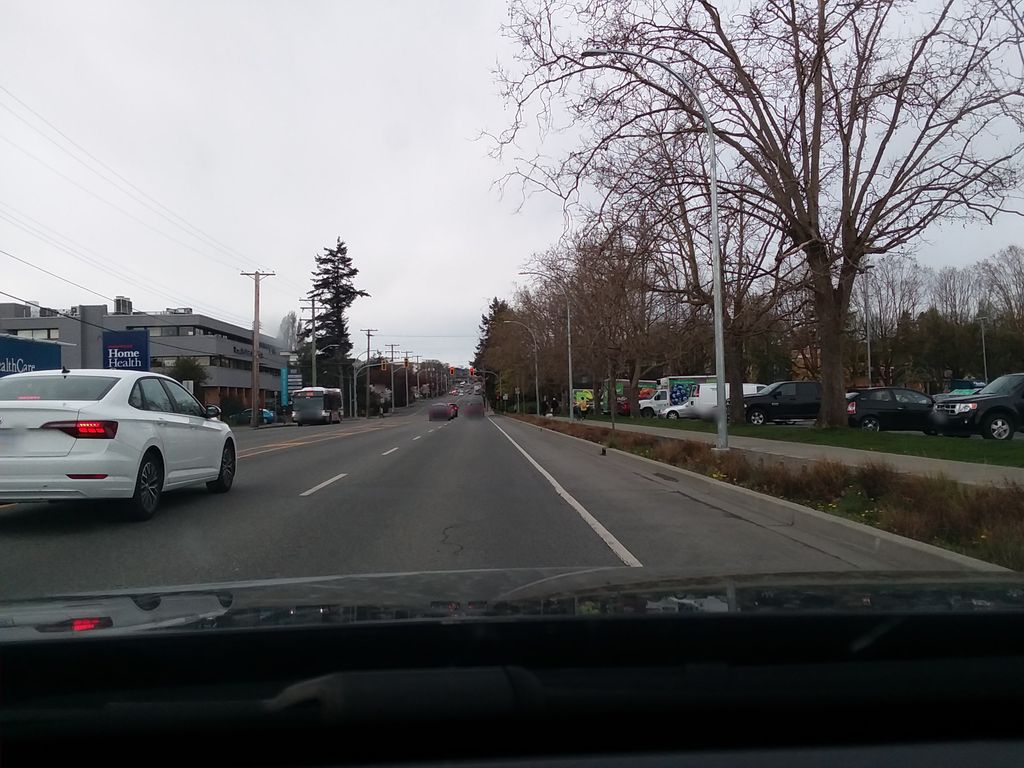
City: victoria